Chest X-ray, AP view. Patient: 49 years old, sex F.
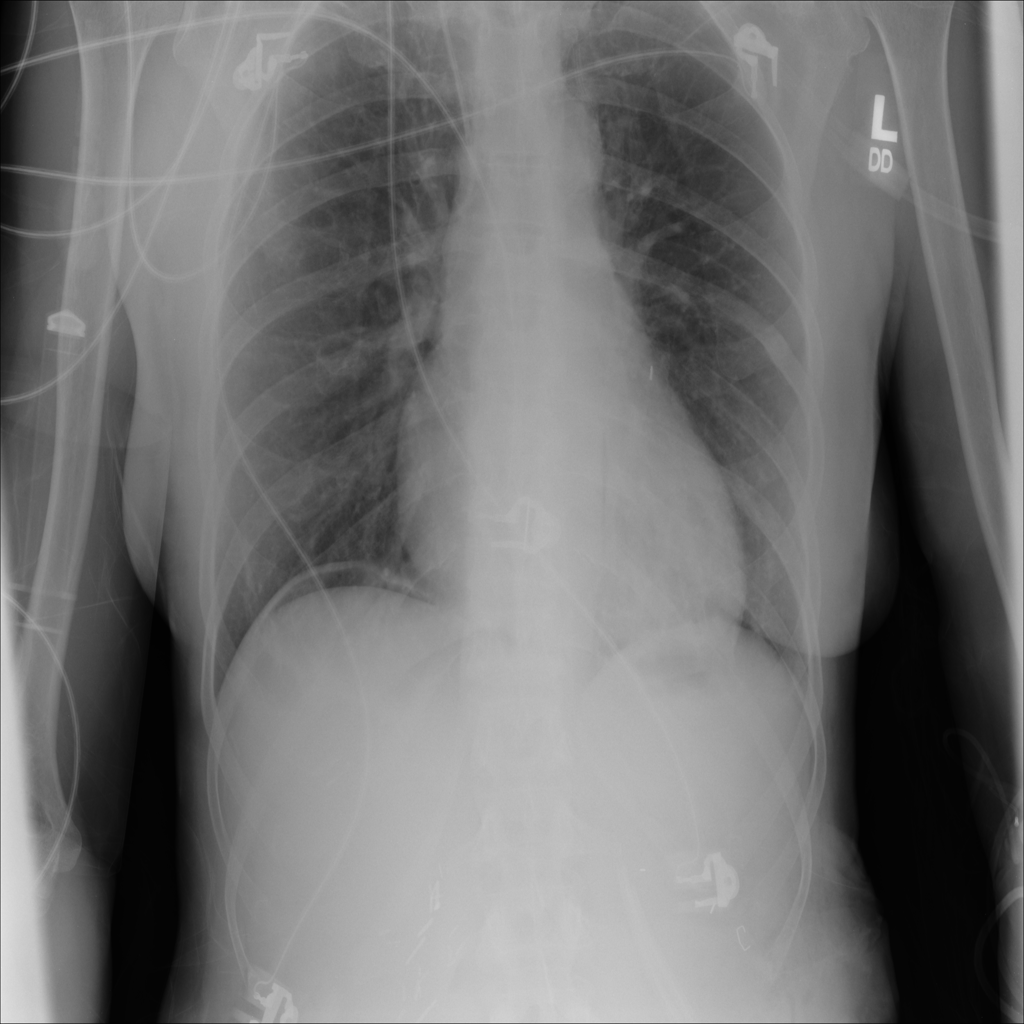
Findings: Pneumothorax